Question: I have a table within a table (inside a td).
This child table has exactly the same number of columns as the parent table.
The only problem is, the child table's columns aren't the same width as the parent table's columns.
This is how it looks like:

How should I style the child table?
Is there a predefined way to fix this?
Or do I need to write a "normalization" function via jquery which will change the width of columns on page load?
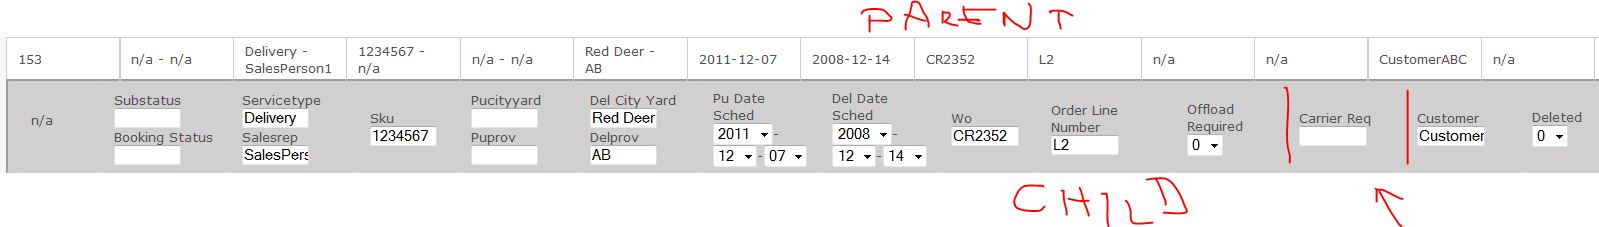
Answer: '''
function normaliseWidth(id)
{
iter = 1;
$("#splitForm" + id + " td").each(function() {
//alert($(this));
$(this).width($("#" + id + " td:nth-child(" + iter + ")").width());
++iter;
});
}
'''
I just iterated through all the td's and changed their width to parent's width.
This seems to have fixed it. I'm hoping there won't be any side effects to this. Thanks for all the help.